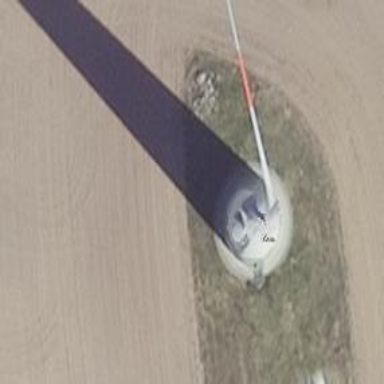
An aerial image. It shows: Wind generator powered by wind. The generator type is horizontal axis and it uses wind turbines.